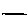
Label: line